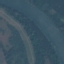
Land use / land cover: River